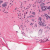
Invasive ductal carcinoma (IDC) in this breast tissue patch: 0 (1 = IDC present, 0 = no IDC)